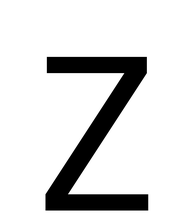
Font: Poppins-Light